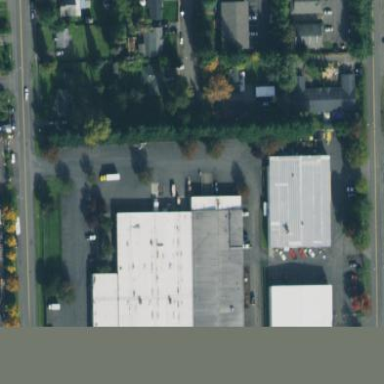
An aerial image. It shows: Industrial building.